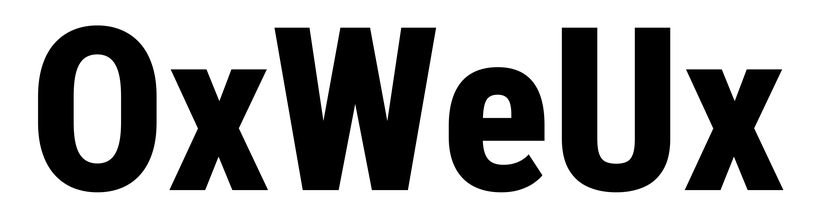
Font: Roboto_Condensed_ExtraBold